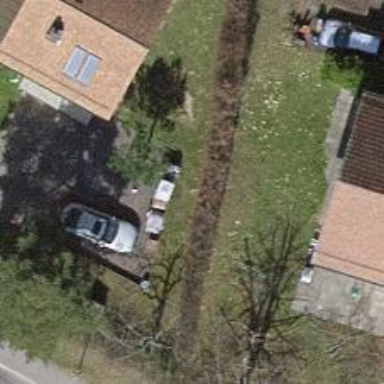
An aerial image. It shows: Deciduous broadleaved tree in garden.